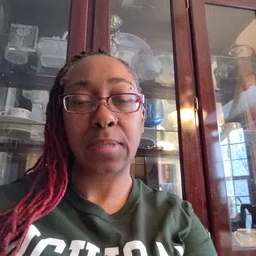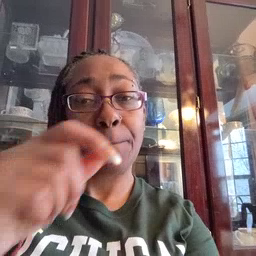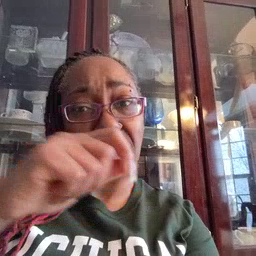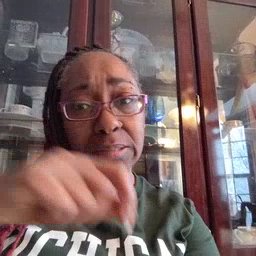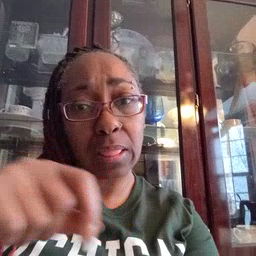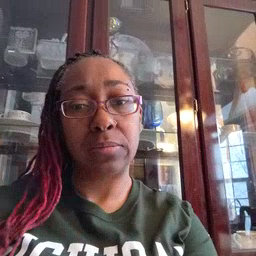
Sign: pencil